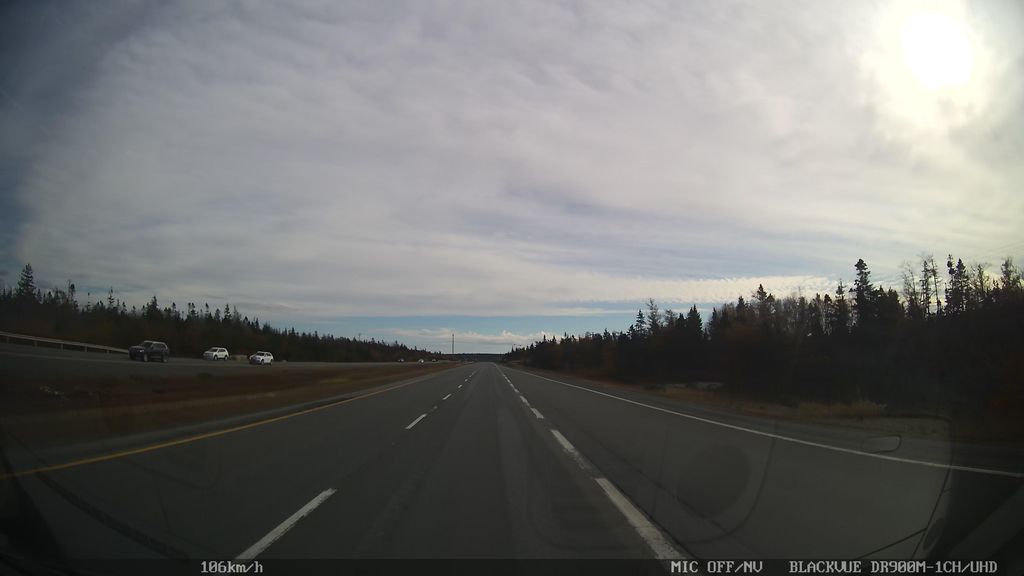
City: halifax